Question: I have made two simple classes of Polygon and Triangle. (Triangle is inheriting from Polygon and both have virtual Draw() function)
Calling code is simple:
'''
void main()
{
Polygon *p_t = new Triangle();
Polygon p_tStatic;
Triangle t;
p_tStatic = t;
cout<<"Calling Dynamic Allocated Memory's Draw():"<<endl;
p_t->Draw();
cout<<"Calling Static Allocated Memory's Draw():"<<endl;
p_tStatic.Draw();
_getch();
}
'''
Output is:

I know many will think it as less Researched and naive sort of question, but all I want to know is why it's showing Non-Polymorphic behaviour in latter case. Why can't we do it for Static Memory?
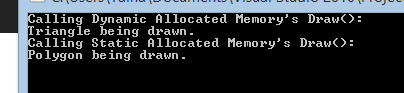
Answer: Thinking about two phases of the program; first the compilation and then the run-time, in the case when you do not declare your variable as a reference or as a pointer, its type is already decided during the compilation time as 'Polygon', and its member function is called. To benefit from dynamic binding which happens during the run-time (when you actually run the program), you need to call your object either through a pointer or a reference.